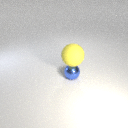
large yellow rubber sphere above small blue metal sphere